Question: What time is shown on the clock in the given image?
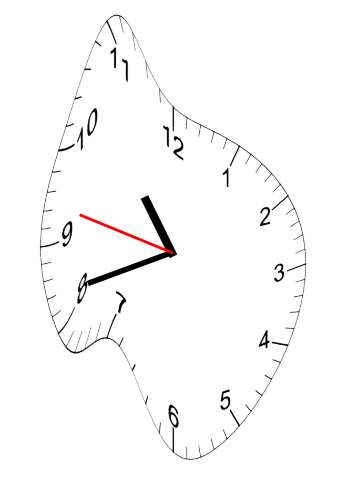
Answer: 10:41:47